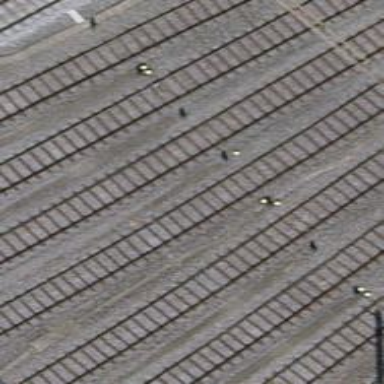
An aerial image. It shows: Rail yard with electrified contact lines for the railway.